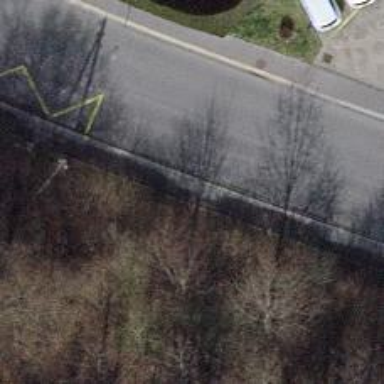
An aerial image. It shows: Asphalt sidewalk.